Question: I want to partially render a 3D scene, by this I mean I want to render some pixels and skip others. There are many non-realtime renderers that allow selecting a section that you want to render.
Example, fully rendered image (all pixels rendered) vs partially rendered:

I want to make the renderer not render part of a scene, in this case the renderer would just skip rendering these areas and save resources (memory/CPU).
If it's not possible to do in OpenGL, can someone suggest any other open source renderer, it could even be a software renderer.
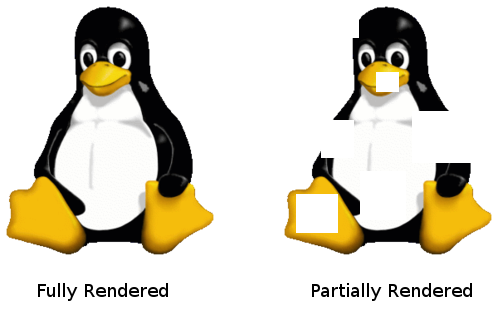
Answer: If you're talking about rendering rectangular subportions of a display, you'd use 'glViewport' and adjust your projection appropriately.
If you want to decide whether to render or not per pixel, especially with the purely fixed pipeline, you'd likely use a stencil buffer. That does exactly much the name says -- you paint as though spraying through a stencil. It's a per-pixel mask, reliably at least 8 bits per pixel, and has supported in hardware for at least the last fifteen years. Amongst other uses, it used to be how you could render a stipple without paying for the 'professional' cards that officially supported 'glStipple'.
With GLSL there is also the 'discard' statement that immediately ends processing of a fragment and produces no output. The main caveat is that on some GPUs -- especially embedded GPUs -- the advice is to prefer returning any colour with an alpha of 0 (assuming that will have no effect according to your blend mode) if you can avoid a conditional by doing so. Conditionals and 'discard's otherwise can have a strong negative effect on parallelism as fragment shaders are usually implemented by SIMD units doing multiple pixels simultaneously, so any time that a shader program look like they might diverge there can be a [potentially unnecessary] splitting of tasks. Very GPU dependent stuff though, so be sure to profile in real life.
EDIT: as pointed out in the comments, using a scissor rectangle would be smarter than adjusting the viewport. That both means you don't have to adjust your projection and, equally, that rounding errors in any adjustment can't possibly create seams.
It's also struck me that an alternative to using the stencil for a strict binary test is to pre-populate the z-buffer with the closest possible value on pixels you don't want redrawn; use the colour mask to draw to the depth buffer only.